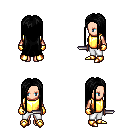
a pixel art fantasy rpg character, female body template, human, light skin, gold chest armor, white pants, black extra-long hairstyle, gold gloves, gold boots, dagger, four views (front, back, left, right), 2x2 character sprite sheet, small pixel art, hard edges, no anti-aliasing